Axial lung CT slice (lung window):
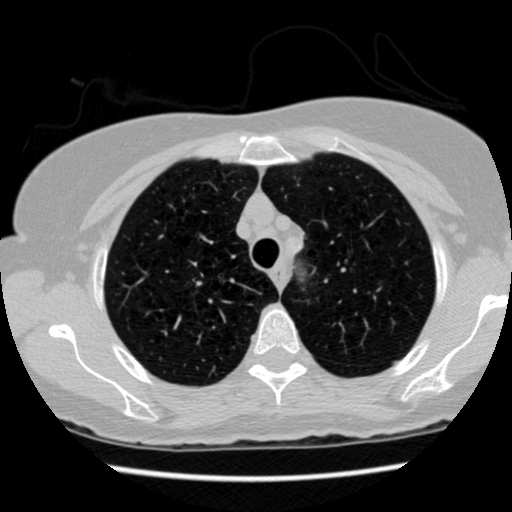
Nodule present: no